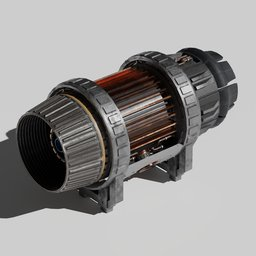
Label: mechanical